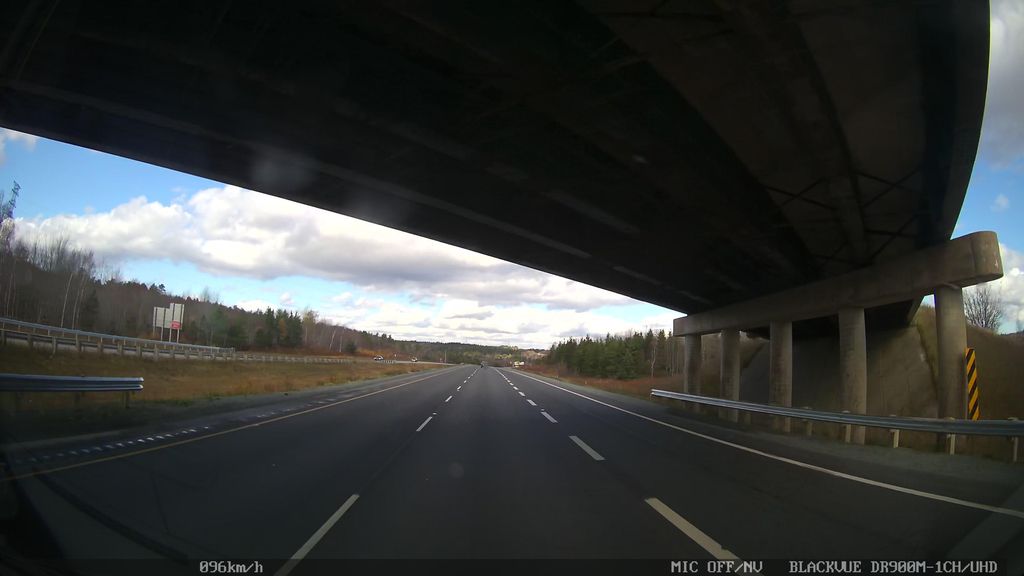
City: halifax